Interaction volume radius: 5 \u00c5
Interaction volume height: 10 \u00c5
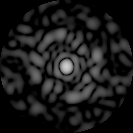
Disorder parameter: 0.817